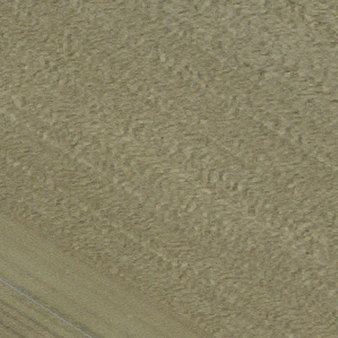
Label: other